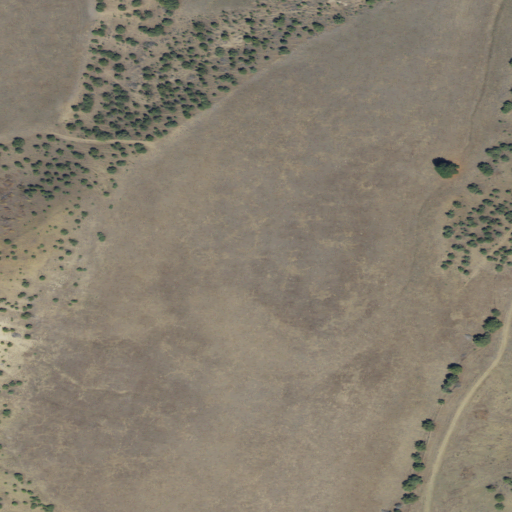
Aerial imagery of plain(s) in Oregon named McNeese Flat containing grassland and shrub